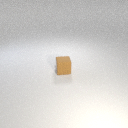
small brown rubber cube